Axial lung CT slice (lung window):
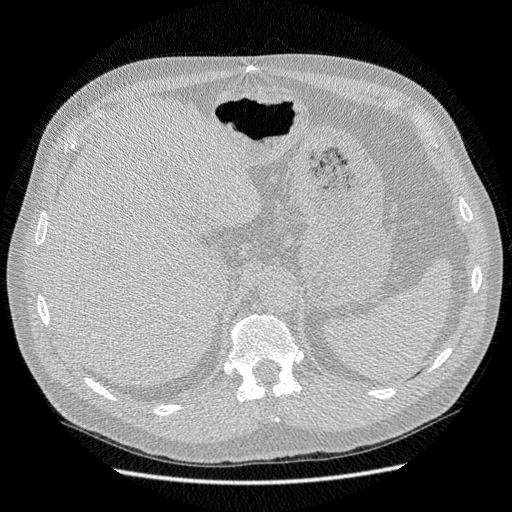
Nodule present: no